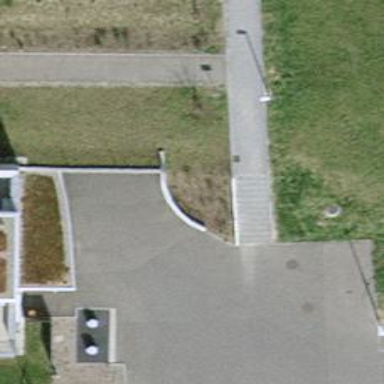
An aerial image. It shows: Set of steps on the road.